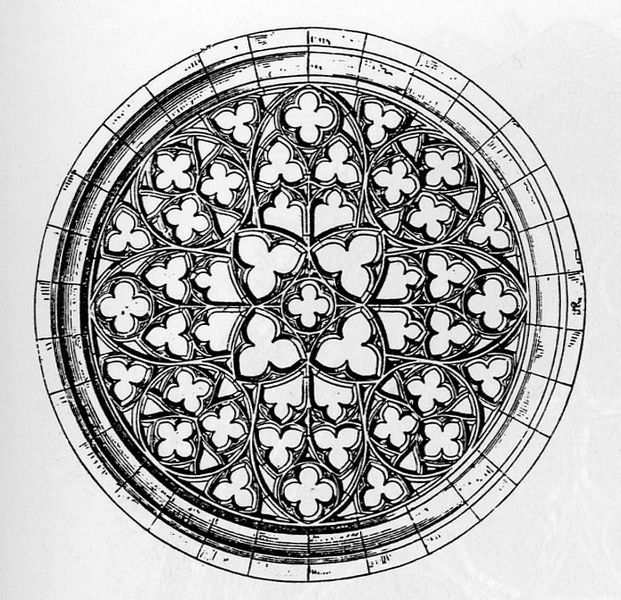
Standort: (AUT Steiermark) (EU - AUT - Steiermark)
Schlagwörter: weiß, blume, blumen, fenster, grau, hell, schmuck, schwarz, skizze, zeichnung, blüte, blüten, gebäude, muster, ornament, architektur, stein, kirche, drei, gotik, kreis, rund, formen, detail, symmetrie, dekor, floral, ornamente, vier, symetrie, kreuz, dom, symmetrisch, deko, schraffur, schwarzweiß, schraffiert, mosaik, entwurf, kathedrale, ornamental, gotisch, rosette, filigran, drehung, durchbrochen, bau, wiederholung, kleeblatt, maßwerk, rondell, bauornament, vierpass, kirchenfenster, dreipass, stabwerk, spannung, segmente, dekorum, blüze, gorik, 1200, 1250